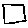
Label: square